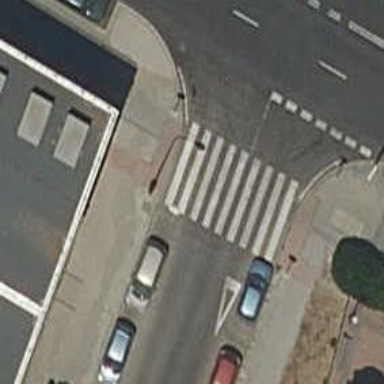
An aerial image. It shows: Zebra crossing on the road.